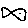
Label: fish